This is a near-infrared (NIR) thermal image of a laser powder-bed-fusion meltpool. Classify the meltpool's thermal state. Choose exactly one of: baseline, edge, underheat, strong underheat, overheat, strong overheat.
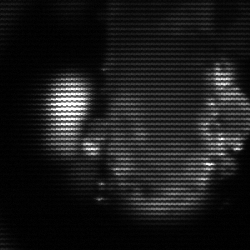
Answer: strong underheat